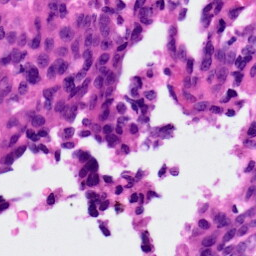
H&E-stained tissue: Ovarian